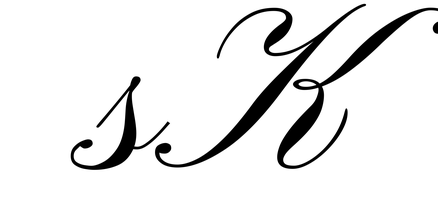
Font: PinyonScript-Regular